Question: I was setting up a Selenium server using docker, basically following <URL> github tutorial.
I have no problem setting up the server, but I noticed that the processes that I started inside the docker image actually got shown up on my host process list.

As you can see in the screen shot, the docker ran a bash script and also executed a jar file, which I assume should only happen inside the box. Does this mean the user from the host could possibly kill a certain process outside the container which will totally screw up the world inside the box?
When I stopped the container, all the processes went away as I expected.
Is this the way Docker is designed for.. and the flawed isolation is what you have to accept in trade for the lightweight comparing with Virtualbox/Vagrant...
or I am doing anything wrong?
Thanks!
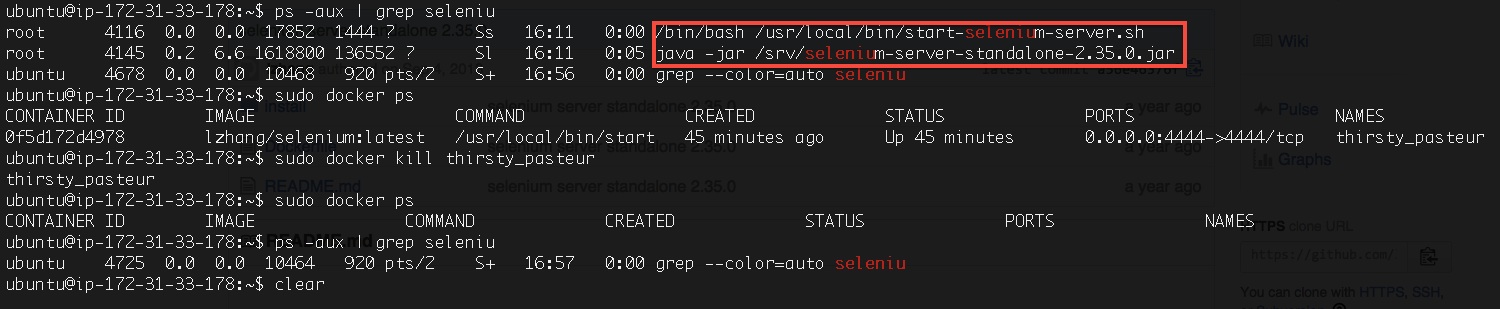
Answer: This seems to be a common misconception about Docker being that is why some might expect similar behavior as VirtualBox or VMWare but just faster.
Docker does not use virtualization, so all processes run by the native host kernel just isolated from each other. Non-root user cannot kill processes inside container, but root can stop the entire container not only kill a process.
To distinguish between processes running inside container and others, run 'top' then press 'shift+f' and select the nsPID and nsUSER as shown in the attached screenshot.
Then you will see beside each process the namespace if it is running on the server directly this value most likely will be empty and if the process running inside a container you will see the namespace id for each container. (you can sort by the namespace to see processes in each container)